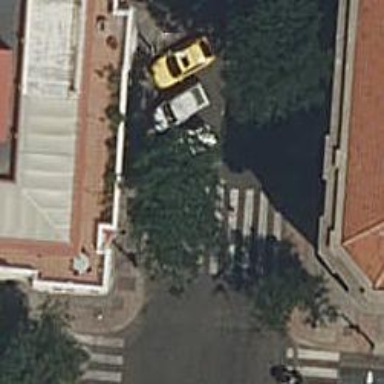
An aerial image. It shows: Zebra crossing on the road.